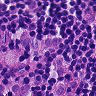
Metastatic tissue present: yes